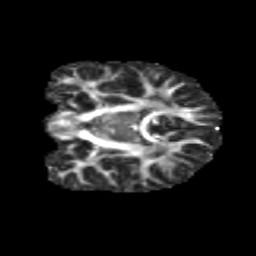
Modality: FA
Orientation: coronal
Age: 11
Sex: male
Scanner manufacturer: siemens
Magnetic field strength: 3 T
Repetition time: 3.8 s
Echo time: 0.07 s